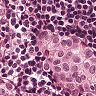
Metastatic tissue present: yes